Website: walmart
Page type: address-validator
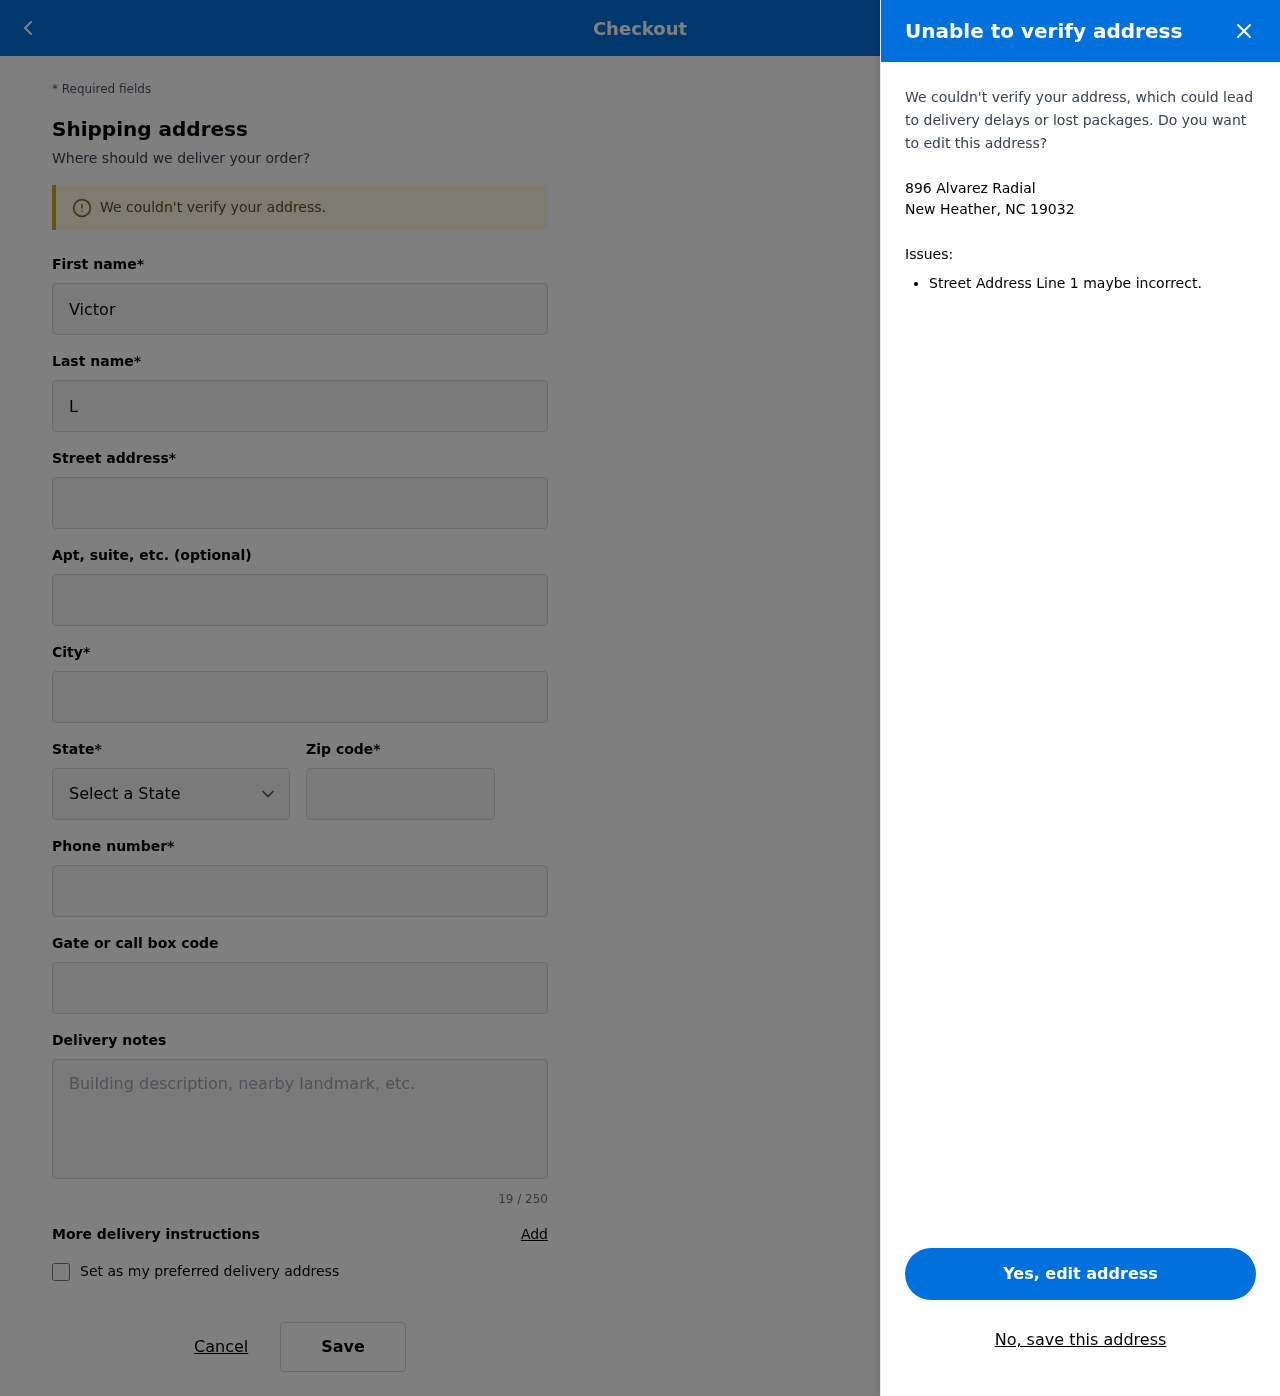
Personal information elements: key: PII_CITY_STATE_ZIP
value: New Heather, NC 19032
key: PII_DELIVERY_INSTRUCTIONS
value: Leave at front door
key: PII_STATE_ABBR
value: NC
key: PII_STREET
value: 896 Alvarez Radial
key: PII_FIRSTNAME
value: Victor
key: PII_LASTNAME
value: Liu
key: PII_CITY
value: New Heather
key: PII_POSTCODE
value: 19032
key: PII_PHONE
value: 2307059311
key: PII_SECURITY_CODE
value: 5023